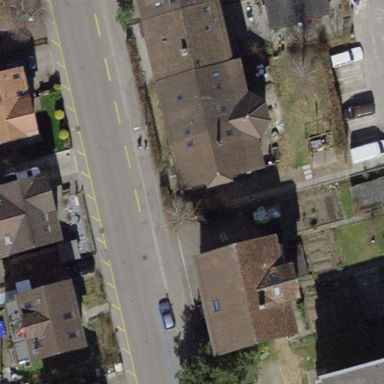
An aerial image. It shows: Gabled roof tile building made up of apartments.